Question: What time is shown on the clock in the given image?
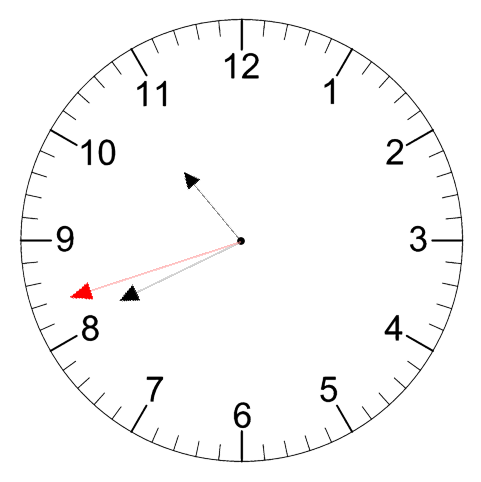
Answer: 10:40:42